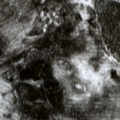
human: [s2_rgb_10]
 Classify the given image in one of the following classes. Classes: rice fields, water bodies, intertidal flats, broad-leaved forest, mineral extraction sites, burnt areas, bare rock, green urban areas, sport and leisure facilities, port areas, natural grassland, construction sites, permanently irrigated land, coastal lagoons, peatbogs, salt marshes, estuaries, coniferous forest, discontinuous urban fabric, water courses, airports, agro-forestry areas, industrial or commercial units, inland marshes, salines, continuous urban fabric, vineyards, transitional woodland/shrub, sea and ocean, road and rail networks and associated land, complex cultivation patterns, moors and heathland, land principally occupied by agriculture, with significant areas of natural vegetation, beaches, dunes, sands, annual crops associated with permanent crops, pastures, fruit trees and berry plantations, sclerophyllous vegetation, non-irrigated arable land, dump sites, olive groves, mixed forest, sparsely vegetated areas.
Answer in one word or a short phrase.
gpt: coniferous forest, mixed forest, peatbogs